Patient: sex M, age 74
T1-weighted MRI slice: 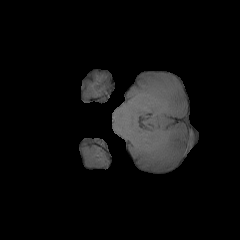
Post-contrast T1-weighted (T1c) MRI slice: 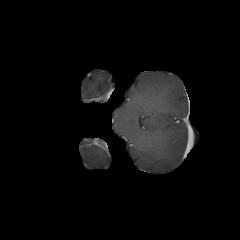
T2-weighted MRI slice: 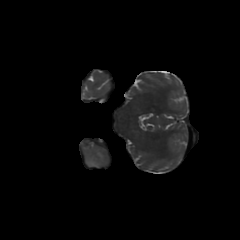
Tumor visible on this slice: yes
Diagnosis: Astrocytoma, IDH-wildtype
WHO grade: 3